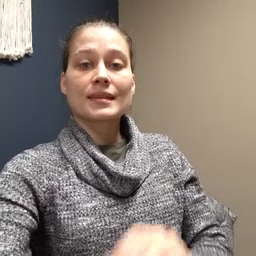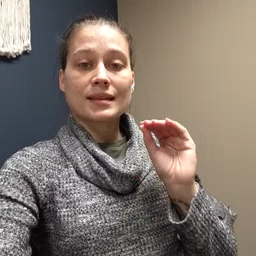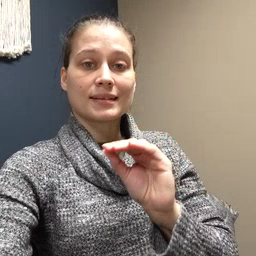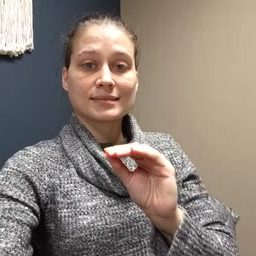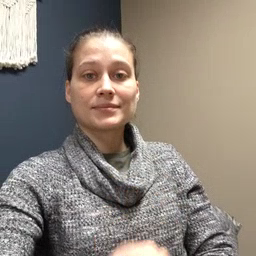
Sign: kiss